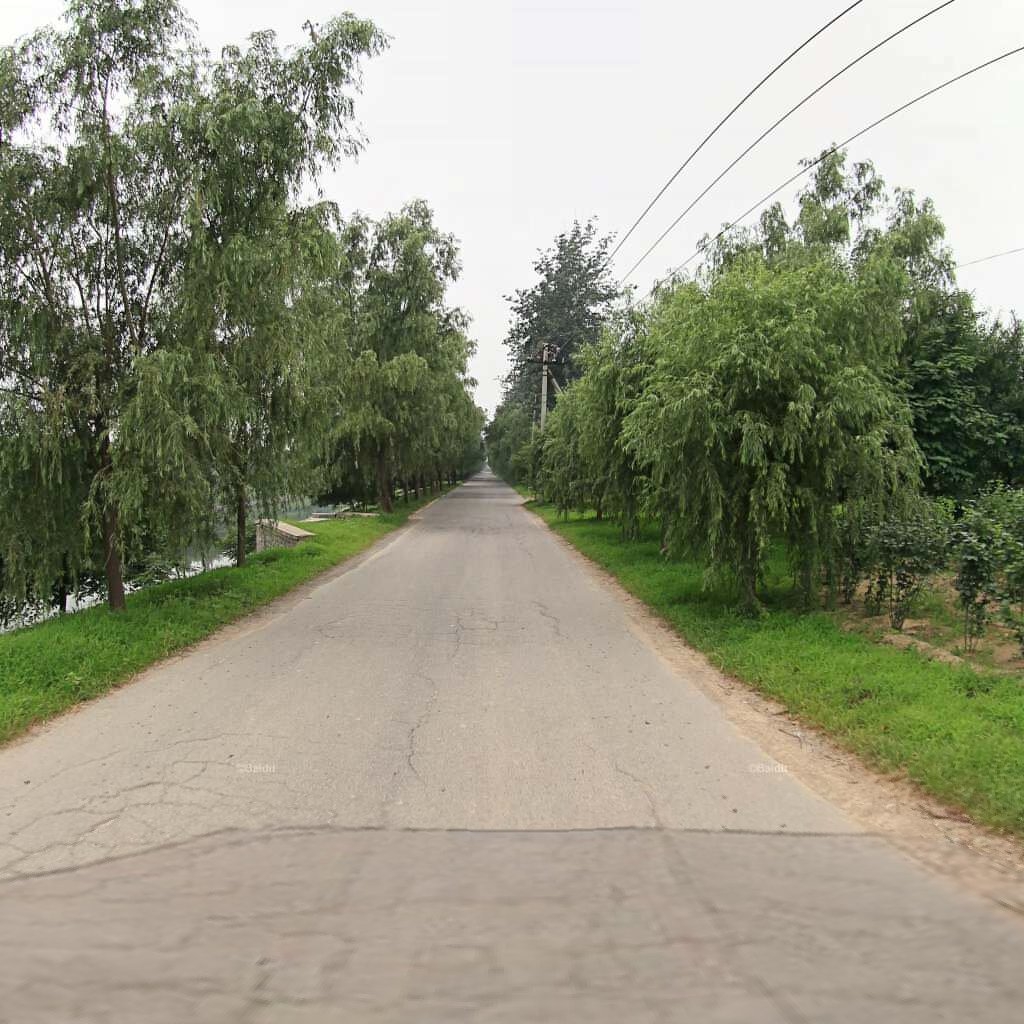
Region: Chaoyang
Road damage annotations: alligator crack, alligator crack, longitudinal crack, longitudinal crack